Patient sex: M
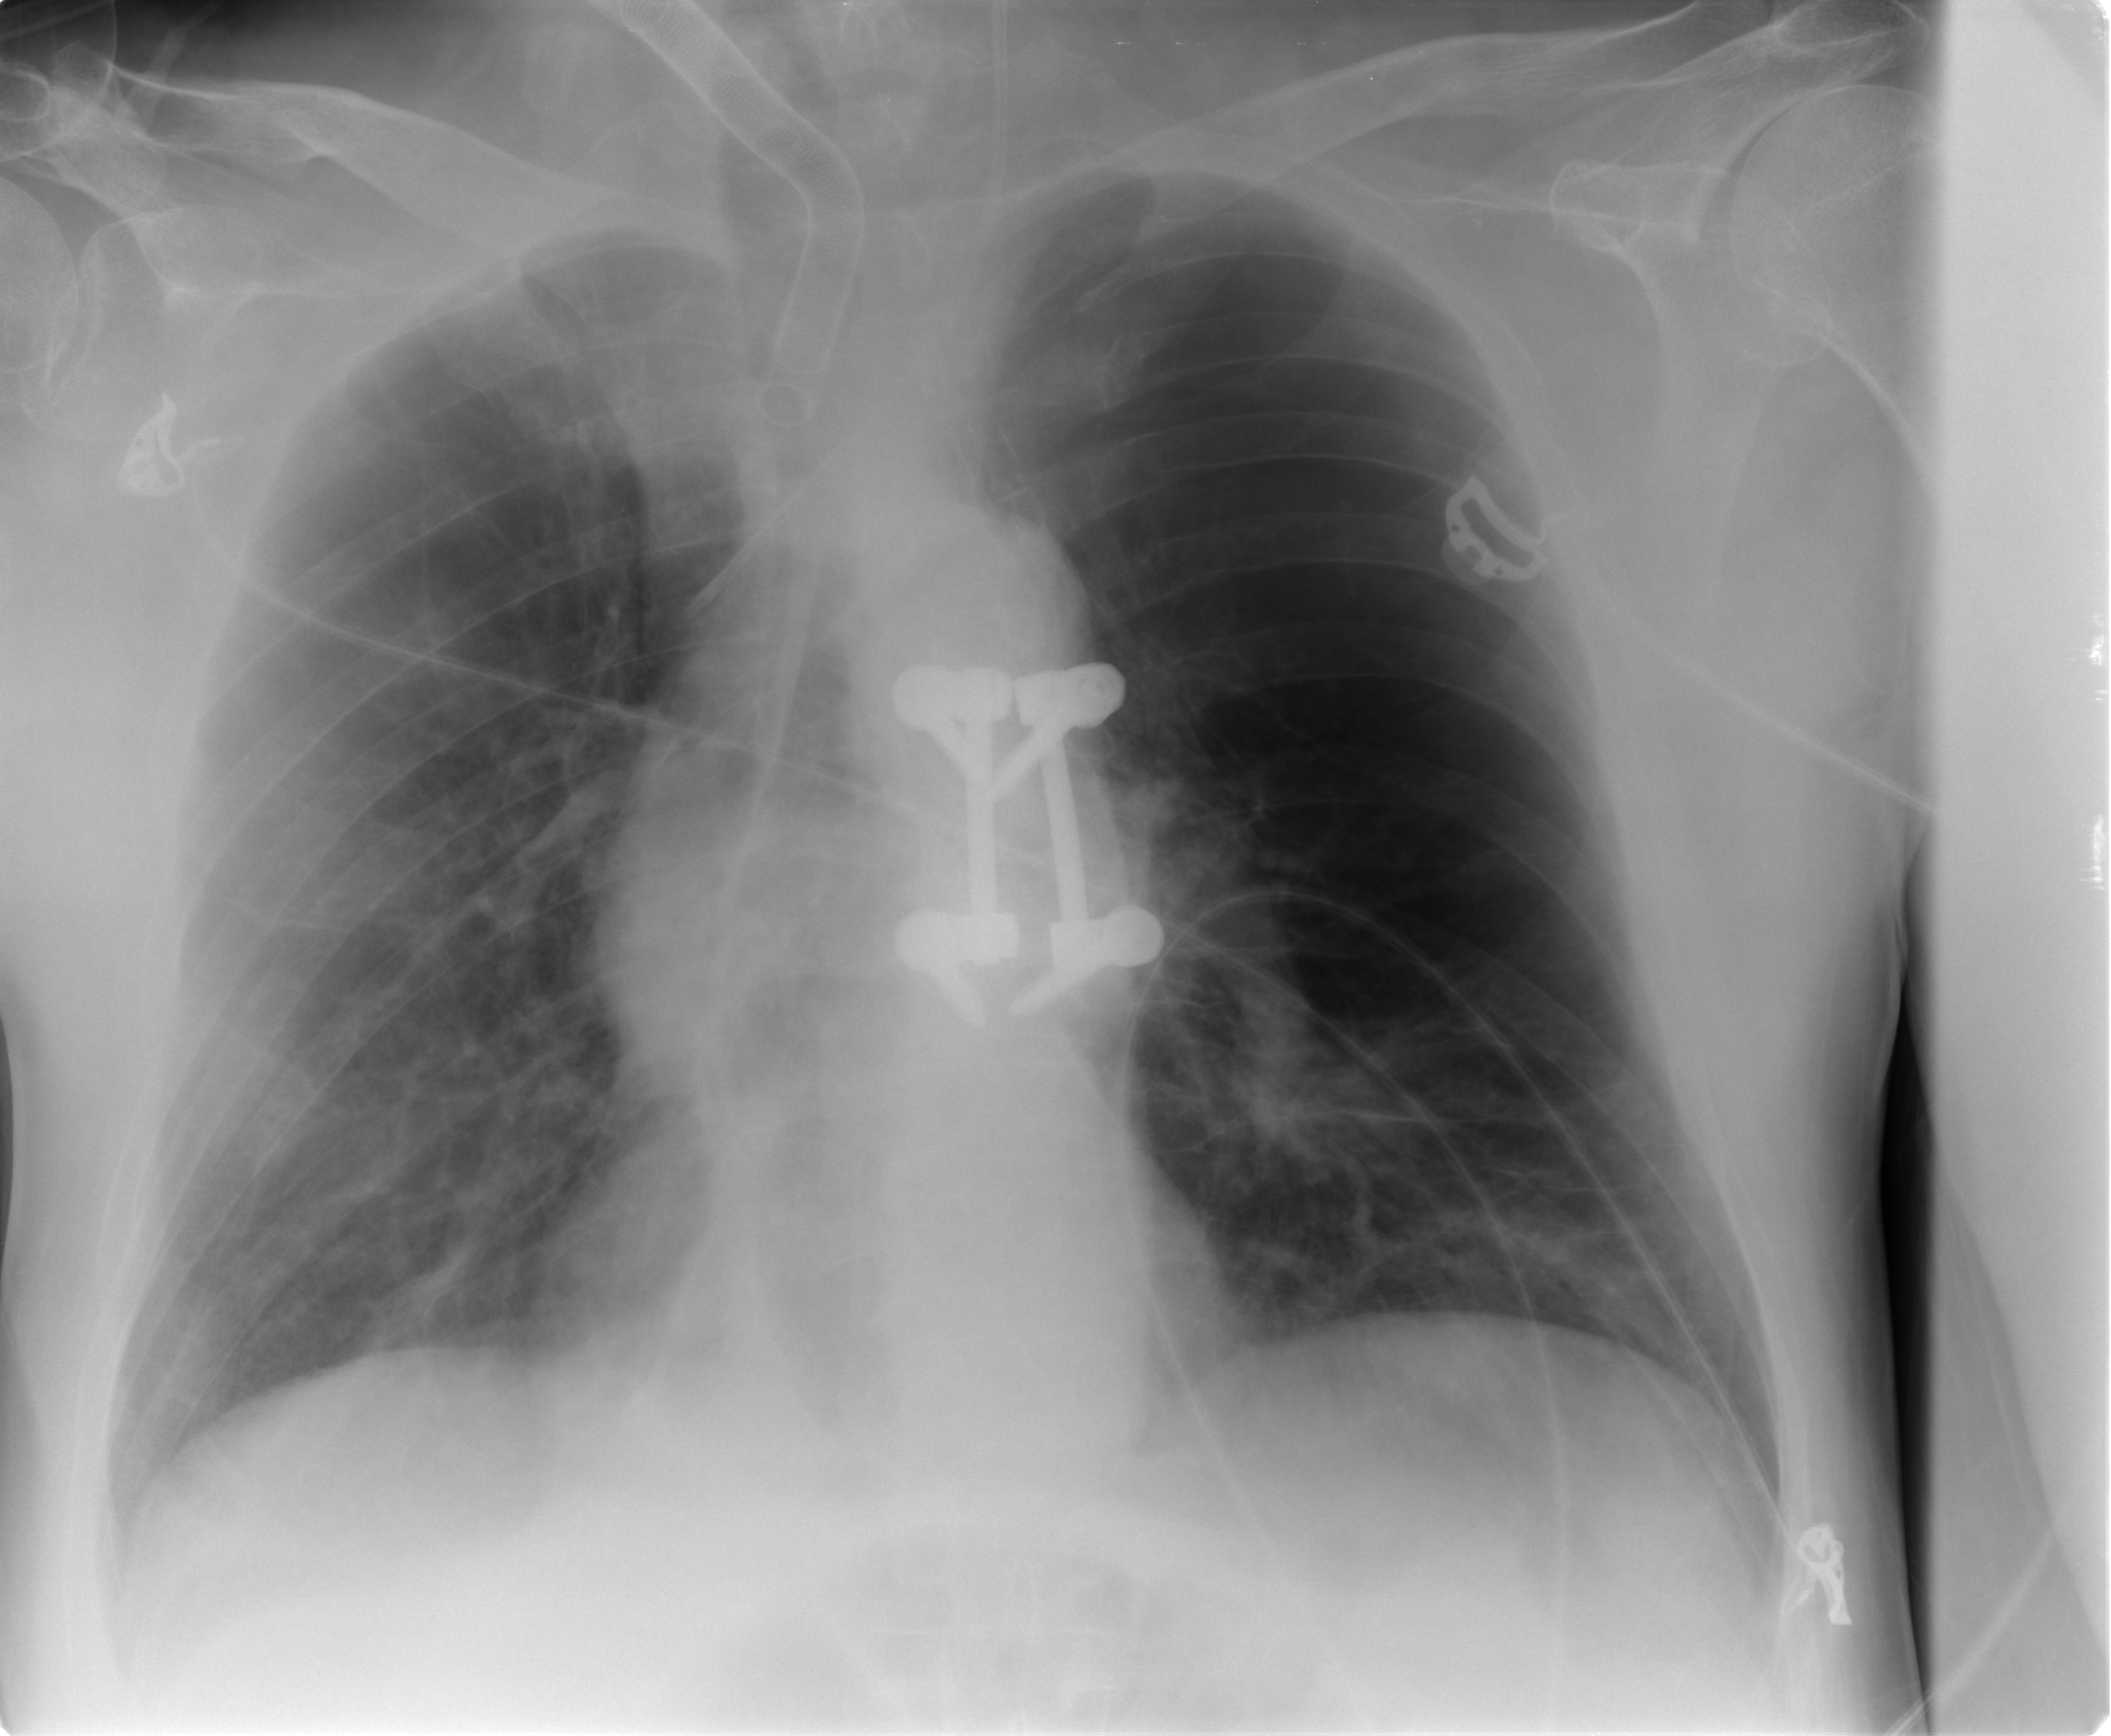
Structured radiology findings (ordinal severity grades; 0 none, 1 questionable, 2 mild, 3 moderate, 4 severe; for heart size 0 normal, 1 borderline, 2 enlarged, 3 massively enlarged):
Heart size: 0
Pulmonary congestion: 0
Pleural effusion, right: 0
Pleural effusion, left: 0
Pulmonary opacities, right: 0
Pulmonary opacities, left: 0
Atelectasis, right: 2
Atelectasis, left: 2